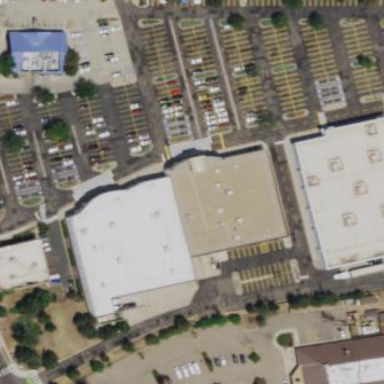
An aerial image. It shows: Retail building with wall as barrier.